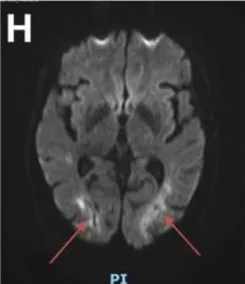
First brain imaging. (H) Diffusion sequence showing restriction in the occipital lobes.
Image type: radiology (mri)